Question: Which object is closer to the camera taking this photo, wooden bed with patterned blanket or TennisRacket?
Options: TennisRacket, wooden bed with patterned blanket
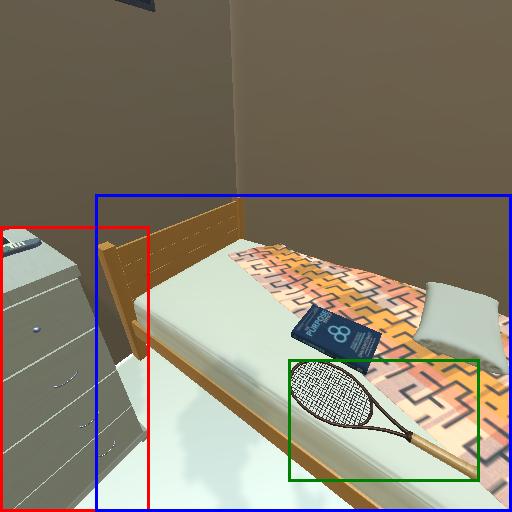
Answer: TennisRacket